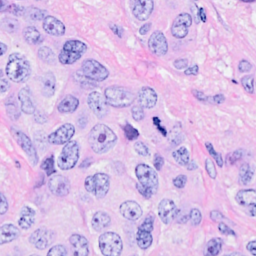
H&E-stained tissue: Breast